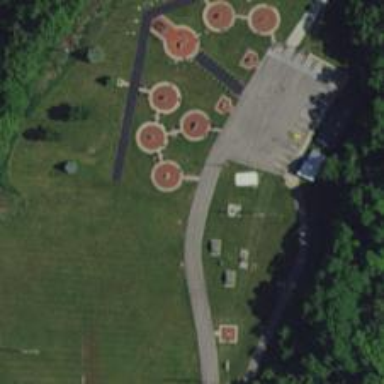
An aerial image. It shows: Historic tank.